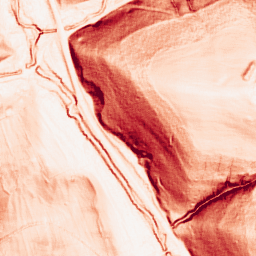
Category: morphological
Decomposition family: morphological_gradient
Decomposition parameters: size: 3
shape: square
Upsampling method: bicubic
Upsampling parameters: scale: 2
Upsampling scale: 2